Question: I am trying to show a spatial distribution of shops on a map using Geopandas and Matplotlib.
When I am plotting the pins the base map gets distorted. Here is a sample before plotting the pins .
What is the source of this distortion? How can I prevent it?
'''
import pandas as pd
import geopandas as gpd
import matplotlib.pyplot as plt
from shapely.geometry import Polygon
# Creating the simplified polygon
latitude = [60.41125, 59.99236, 59.99236]
longitude = [24.66917, 24.66917, 25.36972]
geometry = Polygon(zip(longitude, latitude))
polygon = gpd.GeoDataFrame(index=[0], crs = 'epsg:4326', geometry=[geometry])
# ploting the basemap
ax = polygon.plot(color="#3791CB")
# Dict of sample coordinates
coordinates = {"latitude": ["60.193141", "60.292777", "60.175053", "60.163187", "60.245272", "60.154392", "60.182906"],
"longitude": ["24.934214", "24.969730", "24.831068", "24.739044", "24.860983", "24.884773", "24.959175"]}
# Creating a dataframe from coordinates
df = pd.DataFrame(coordinates)
# Creating the GeoDataFrame
shops = gpd.GeoDataFrame(coordinates, geometry=gpd.points_from_xy(df.longitude, df.latitude))
# Plotting office coordinates
shops.plot(ax=ax, color="red", markersize = 20, zorder=2)
# adding grid
plt.grid(linestyle=":", color='grey')
plt.show()
'''
Thank you!
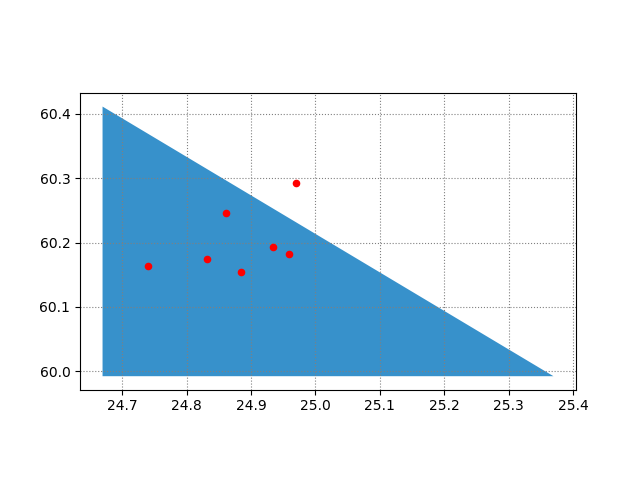
Answer: You're map and pins have different reference systems..
When you create your first GeoDataFrame you specify its Coordinate Reference System (crs = 'epsg:4326'). When you create the geodataframe for the shop coordinates you don't. This is where the distortion is coming from..
'''
shops = gpd.GeoDataFrame(
coordinates,
geometry = gpd.points_from_xy(
df.longitude,
df.latitude),
crs = "EPSG:4326"
)
)
'''
Cheers!